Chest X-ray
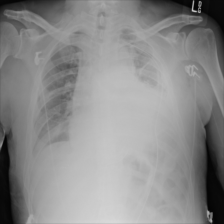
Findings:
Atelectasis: negative
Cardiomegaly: negative
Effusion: negative
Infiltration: negative
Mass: negative
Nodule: negative
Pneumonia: negative
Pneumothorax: negative
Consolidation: negative
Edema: negative
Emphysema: negative
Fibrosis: negative
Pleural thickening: negative
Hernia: negative